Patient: sex M, age 21
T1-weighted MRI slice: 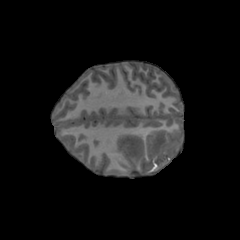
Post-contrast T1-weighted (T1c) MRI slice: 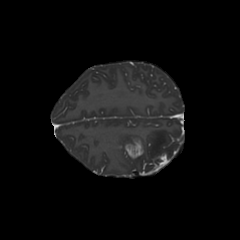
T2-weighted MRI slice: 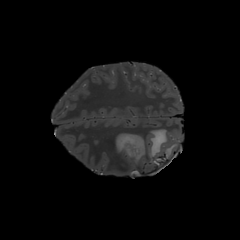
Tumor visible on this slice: yes
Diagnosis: Glioblastoma, IDH-wildtype
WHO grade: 4